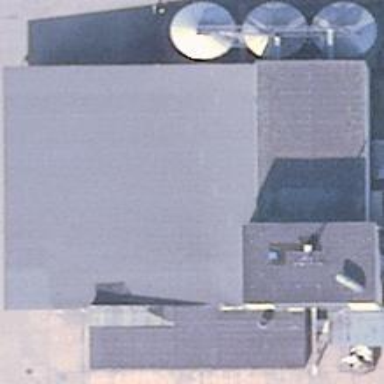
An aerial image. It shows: Industrial building.